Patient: sex M, age 49
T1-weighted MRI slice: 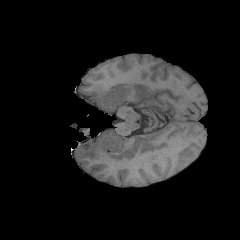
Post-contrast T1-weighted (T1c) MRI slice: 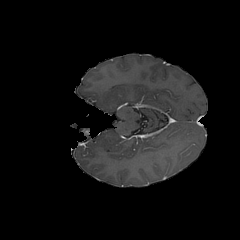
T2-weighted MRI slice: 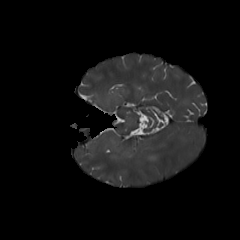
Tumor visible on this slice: yes
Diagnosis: Glioblastoma, IDH-wildtype
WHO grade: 4